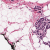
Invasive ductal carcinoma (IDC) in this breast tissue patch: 0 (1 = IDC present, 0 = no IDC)